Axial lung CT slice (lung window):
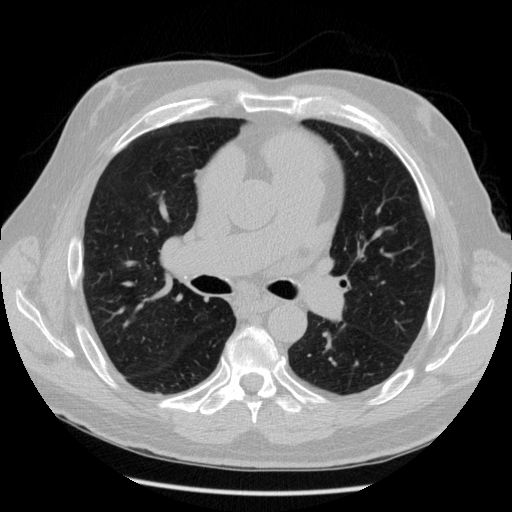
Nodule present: no